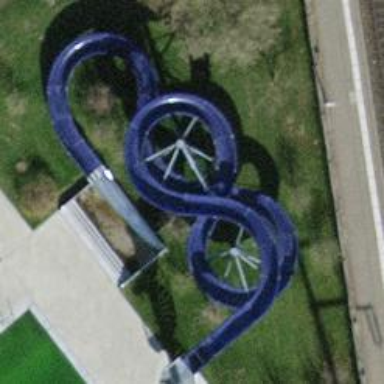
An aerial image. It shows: Playground with slide.